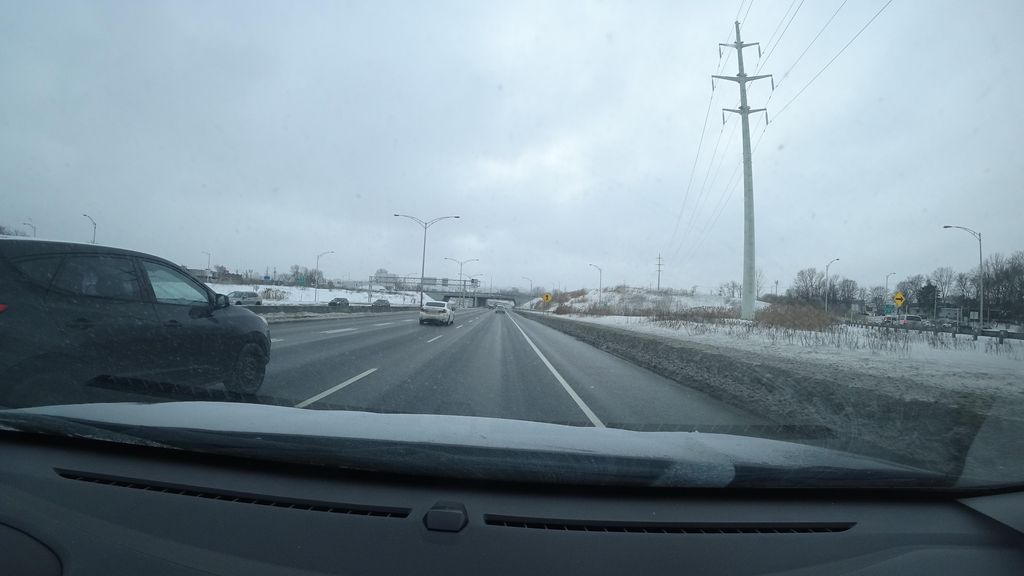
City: quebec_city